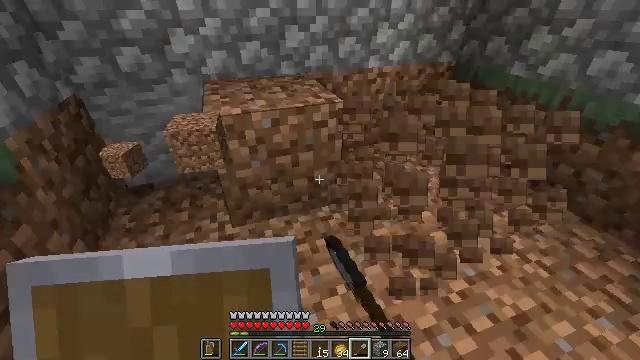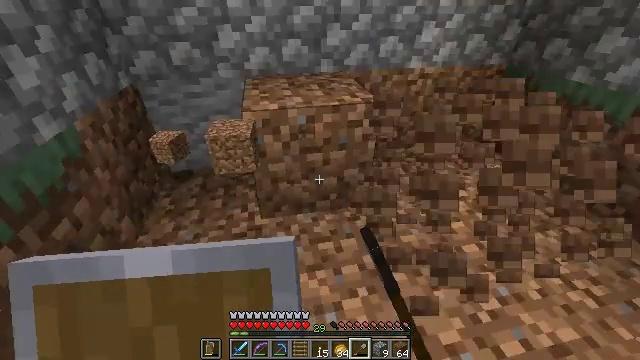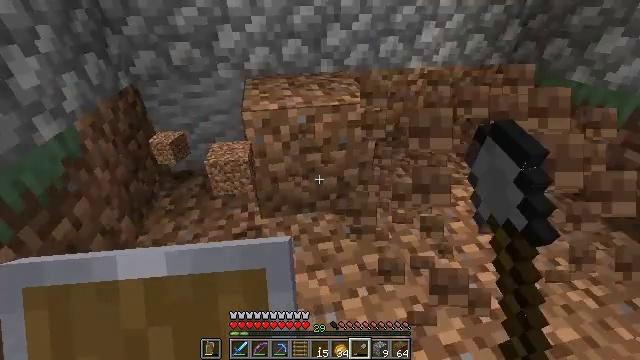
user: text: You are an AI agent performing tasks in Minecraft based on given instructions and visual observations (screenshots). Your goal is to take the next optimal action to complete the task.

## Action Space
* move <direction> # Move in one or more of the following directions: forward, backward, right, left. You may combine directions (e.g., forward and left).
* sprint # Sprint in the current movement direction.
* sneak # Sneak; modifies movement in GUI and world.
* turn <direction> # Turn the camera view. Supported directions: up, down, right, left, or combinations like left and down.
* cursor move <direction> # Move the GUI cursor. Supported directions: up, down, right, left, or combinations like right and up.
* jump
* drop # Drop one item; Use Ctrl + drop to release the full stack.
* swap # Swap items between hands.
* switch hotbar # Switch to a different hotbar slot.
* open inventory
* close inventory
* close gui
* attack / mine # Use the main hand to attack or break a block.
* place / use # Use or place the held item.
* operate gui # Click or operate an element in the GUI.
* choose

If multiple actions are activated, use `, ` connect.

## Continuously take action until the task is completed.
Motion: motion action
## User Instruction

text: Break the grass path to collect materials.
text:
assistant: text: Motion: turn left, attack / mine
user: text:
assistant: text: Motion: attack / mine
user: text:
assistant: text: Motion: attack / mine